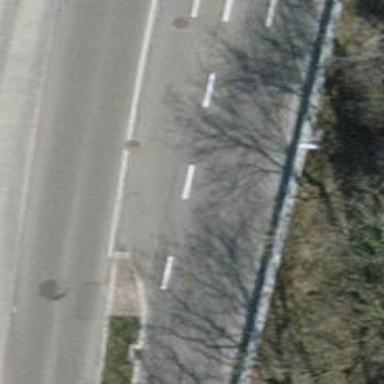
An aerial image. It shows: Abandoned railway running parallel to secondary asphalt road with separate sidewalk.